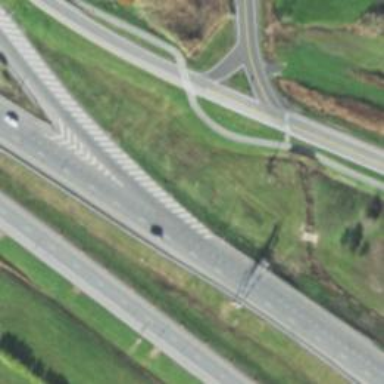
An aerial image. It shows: Motorway junction.